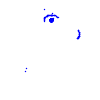
Particle: electron